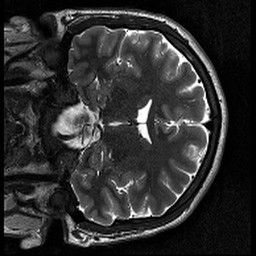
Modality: T2w
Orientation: coronal
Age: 22
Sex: male
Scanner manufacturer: siemens
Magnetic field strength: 3 T
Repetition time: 11.39 s
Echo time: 0.09 s